Question: What is the measurement shown in the image?
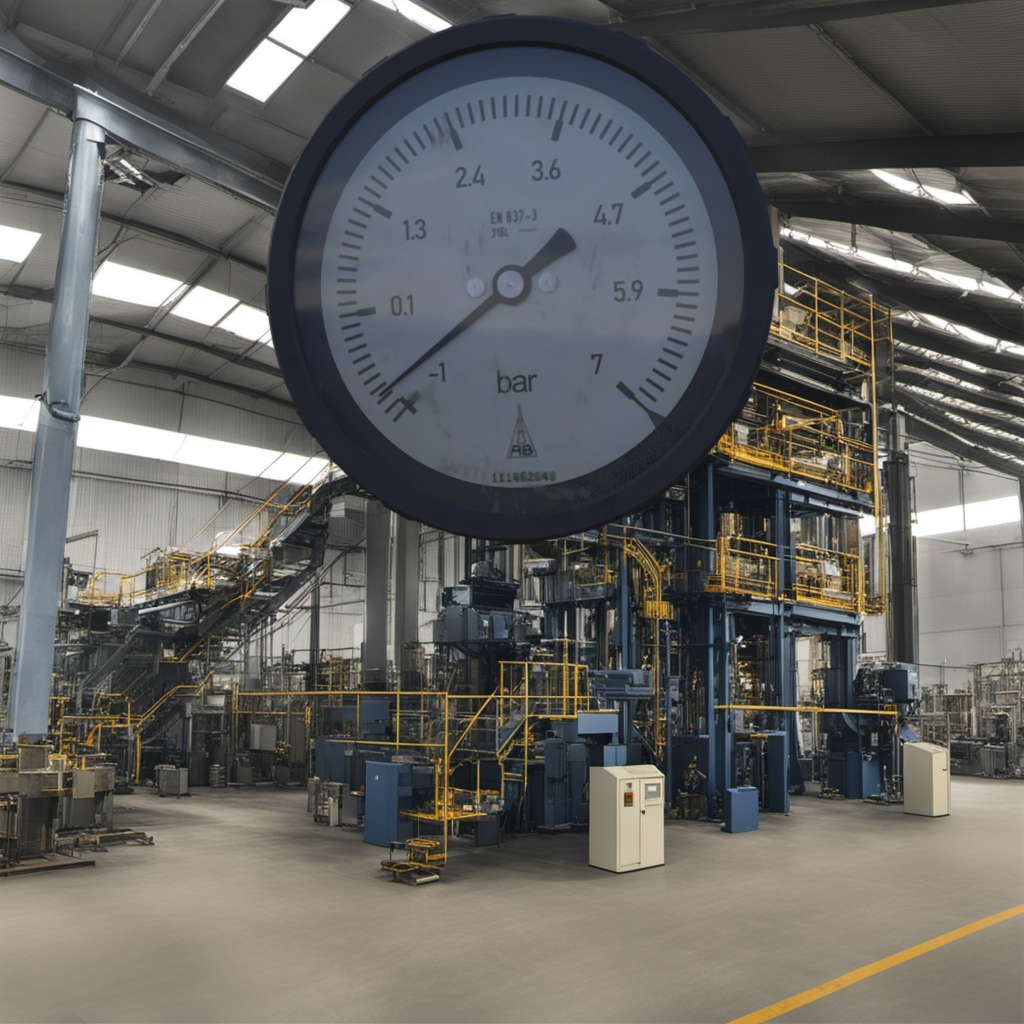
Answer: The result is -0.71
Question: What is the reading range of the measurement in the image?
Answer: The range is from -1 to 7
Question: What is the minimum and maximum reading range of the measurement in the image?
Answer: The minimum value is -1 and the maximum value is 7